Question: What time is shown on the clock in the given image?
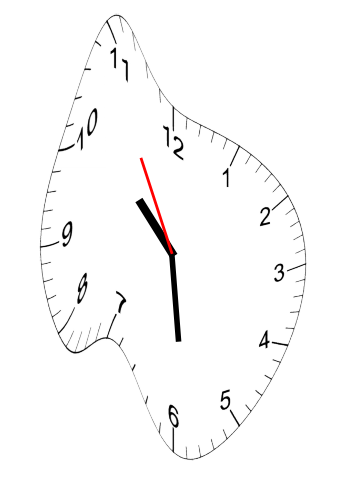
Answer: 10:28:55